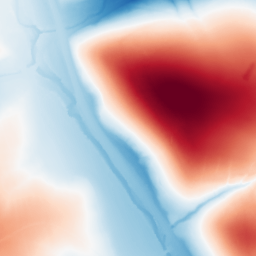
Category: trend_removal
Decomposition family: polynomial_high
Decomposition parameters: degree: 6
Upsampling method: quartic
Upsampling parameters: scale: 4
Upsampling scale: 4